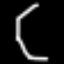
Label: octagon